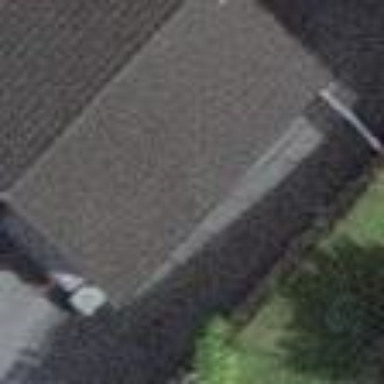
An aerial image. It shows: View of roof of building.